Question: I am trying to put a title in a div toolbar next to some pictures. The problem is that my text is not well placed, it should be at least on top of the toolbar but instead it is at bottom and doesn't move.
I would like it to be in the vertical middle at left near the pictures.
Here is a codepen : <URL>
And a picture :

Here is the html part of the title bar:
'''
<div id="bar" >
<div id="picturesmenu">
<img src='images/back.jpg' alt='back' />
<img src='images/home.jpg' alt='home' />
<img src='images/reload.jpg' alt='reload' />
</div>
<div id="titlemenu">Main</div>
</div>
<div id="body">
...
'''
And style :
'''
#bar
{
width:100%;
height:50px;
padding-top:3px;
padding-left:10px;
border-bottom:2px solid white;
vertical-align:top;
}
#picturesmenu
{
margin:0;
padding:0;
display:inline;
}
#bar img
{
border:3px solid white;
width:40px;
margin:2px;
}
#titlemenu
{
margin:0;
padding-left:20px;
height:100%;
display:inline;
font-size:20pt;
font-weight:bold;
color:white;
}
#bar span
{
margin-left:20px;
margin-top:200px;
font-size:20pt;
font-weight:bold;
color:white;
}
'''
I tried vertical align and margin but the "Main" text doesn't move...
Thanks in advance before I change anything into tables ;)
Thank you all for your answers ! I didn't thought about handling the alignment of the content (#titlemenu) instead of the container (#bar), it's not very logical...
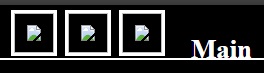
Answer: You need to work the vertical align for both '#picturesmenu' and '#titlemenu' and remove the padding left for that title if you want it to the left. Then work with 'inline-block' elements. Like this:
'''
html, body {
height:100%;
width:auto;
padding:0;
margin:0;
background-color:black;
}
#bar {
width:100%;
height:auto;
padding-top:3px;
padding-left:10px;
border-bottom:2px solid white;
display:block;
}
#picturesmenu {
margin:0;
padding:0;
}
#bar img {
border:3px solid white;
width:40px;
margin:2px;
display:inline-block;
vertical-align:middle;
width:40px;
height:50px;
}
#titlemenu {
margin:0;
padding-left:0px;
display:inline-block;
vertical-align:middle;
font-size:20pt;
font-weight:bold;
color:white;
}
.item {
float:left;
width:120px;
height:120px;
border:2px solid white;
text-align:center;
margin:20px;
padding:20px;
}
.picitem {
height:70%;
margin-bottom:25px;
border:2px solid white;
}
.textitem {
underline:none;
color:black;
font-size:16pt;
color:white;
}
'''
I have forked your <URL>
However, a way better approach would be to give #bar a 'display:block' property and then add 'inline-block' to everything inside, but if you want it to work as in your description, there you go